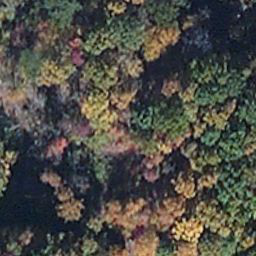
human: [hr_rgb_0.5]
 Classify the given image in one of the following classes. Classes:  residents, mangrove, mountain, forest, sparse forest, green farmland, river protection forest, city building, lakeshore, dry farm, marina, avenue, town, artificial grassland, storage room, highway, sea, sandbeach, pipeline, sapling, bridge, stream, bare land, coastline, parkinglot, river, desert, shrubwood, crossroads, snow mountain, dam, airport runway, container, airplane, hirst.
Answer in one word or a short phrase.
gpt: mangrove